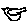
Label: bird